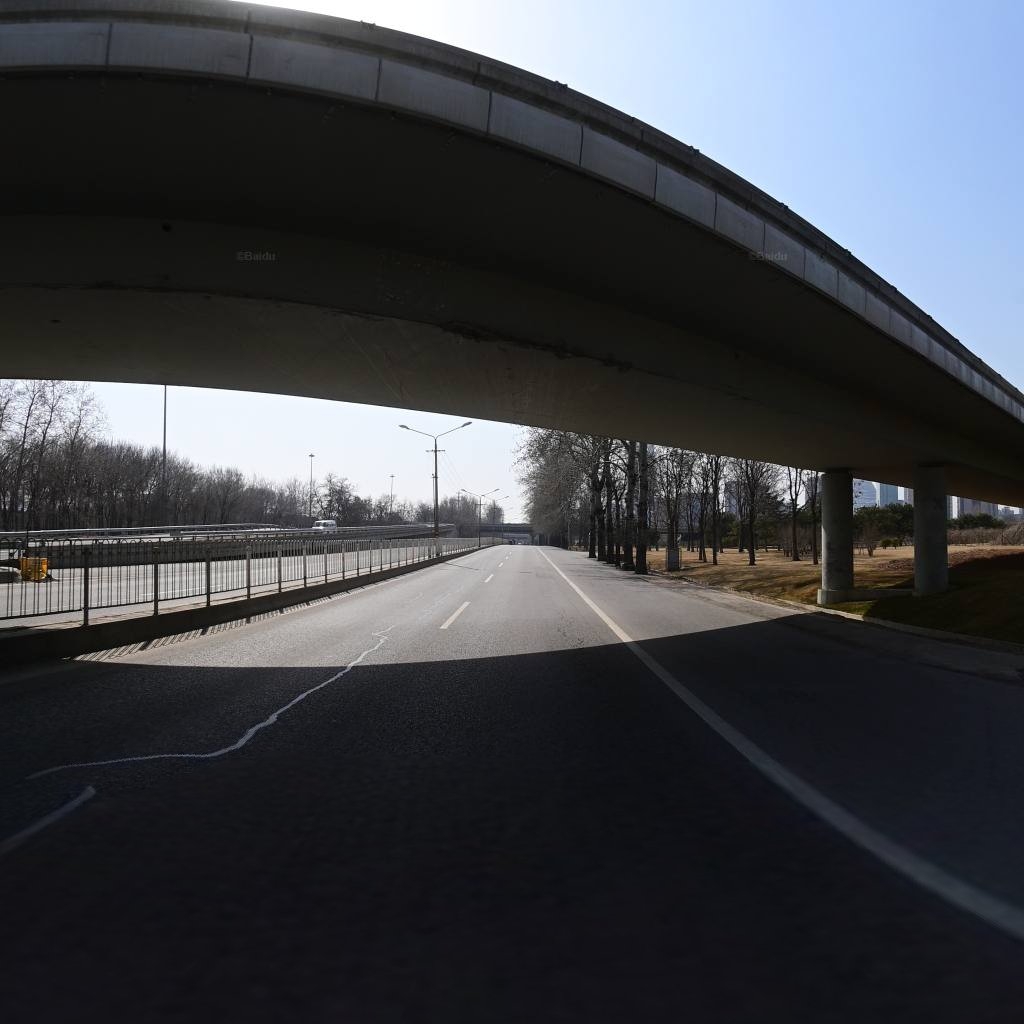
Region: Chaoyang
Road damage annotations: longitudinal patch, longitudinal patch